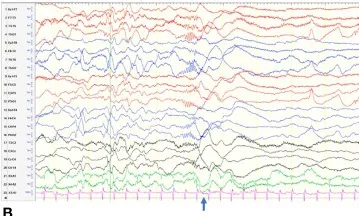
(B) An electrodecremental event. The clinical spasm () was associated with sudden attenuation in the voltage.
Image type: electrography (eeg)